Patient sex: F
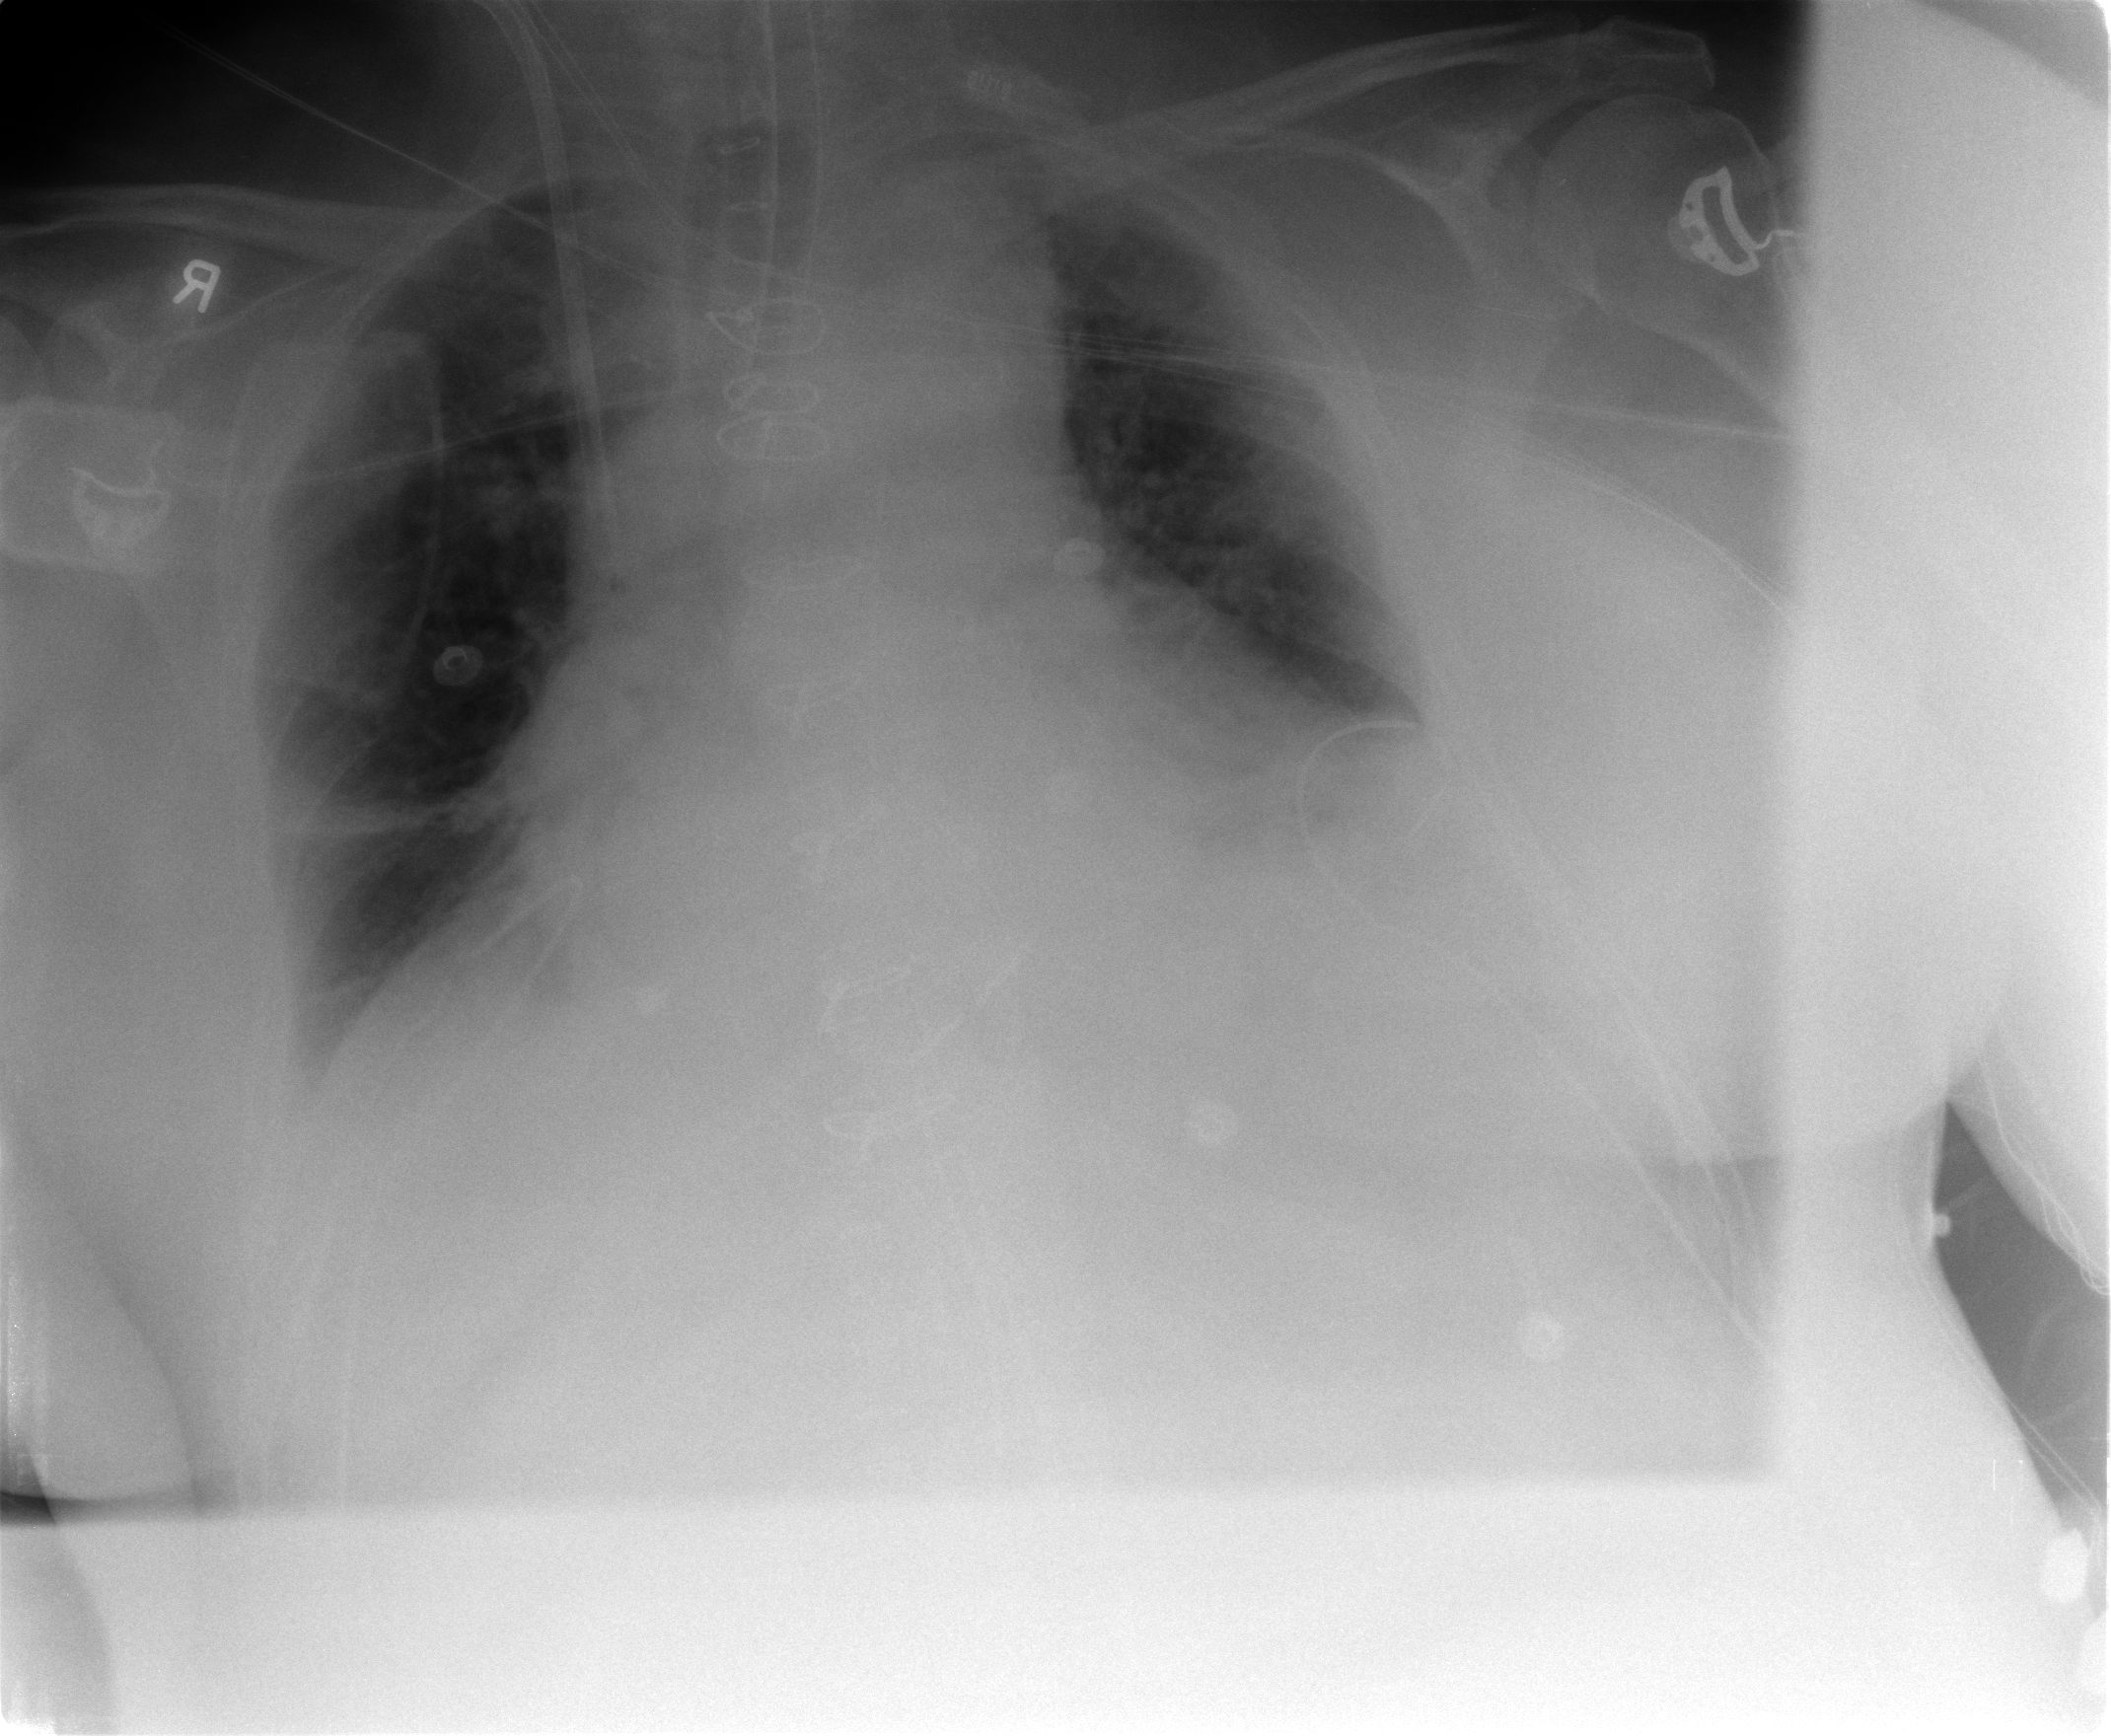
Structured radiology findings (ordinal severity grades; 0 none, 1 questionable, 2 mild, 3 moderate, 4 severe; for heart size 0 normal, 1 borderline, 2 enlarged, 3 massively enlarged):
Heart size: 2
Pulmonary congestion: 2
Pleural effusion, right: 0
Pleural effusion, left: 2
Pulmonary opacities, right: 0
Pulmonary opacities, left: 0
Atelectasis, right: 2
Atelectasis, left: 2